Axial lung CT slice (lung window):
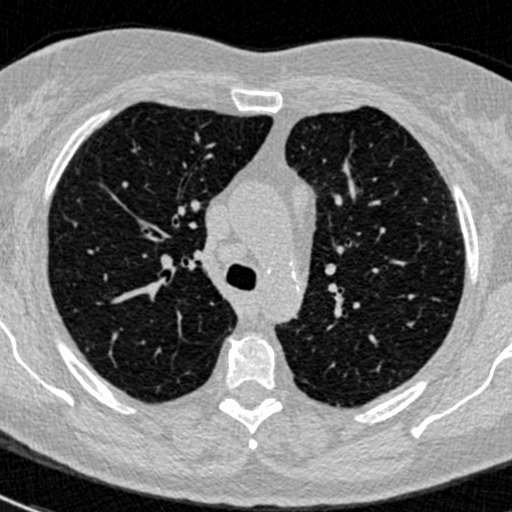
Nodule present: no